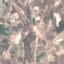
Land use / land cover: PermanentCrop